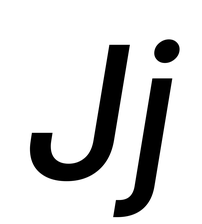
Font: Inter-Italic_Medium_Italic